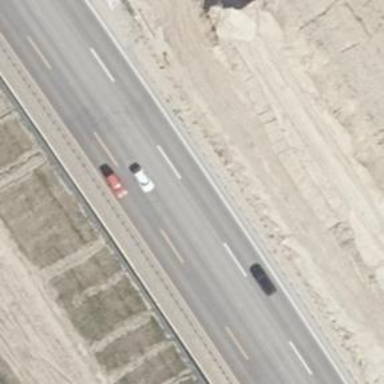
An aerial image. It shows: Asphalt motorway.